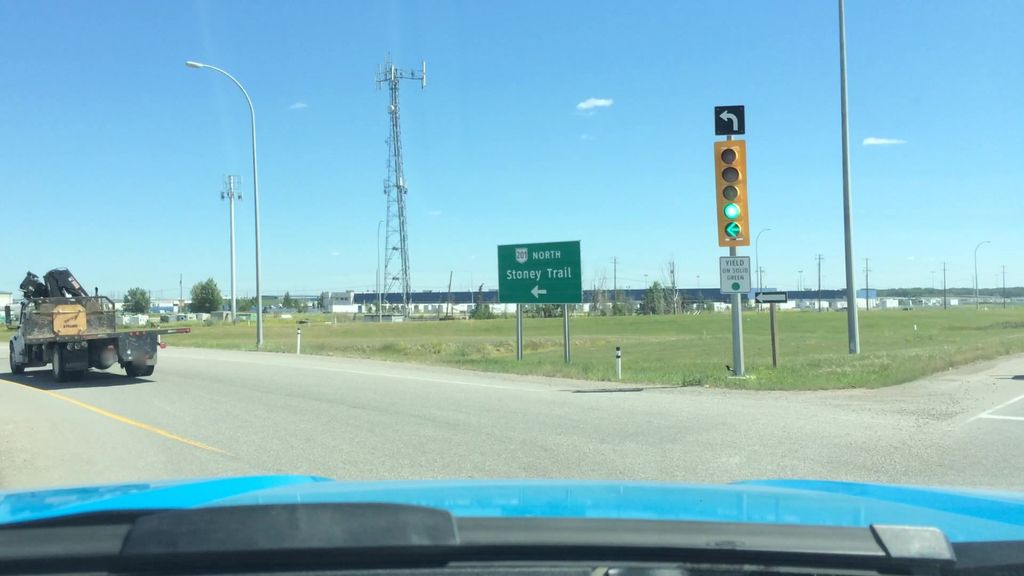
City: calgary